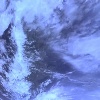
Label: cloud